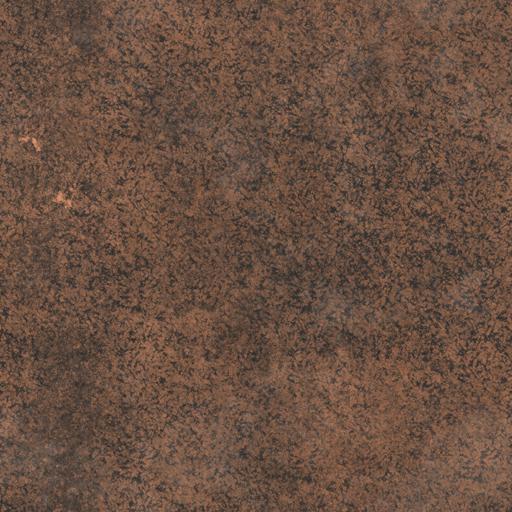
Tags: copper dirt dirty metal